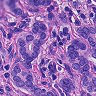
Metastatic tissue present: yes